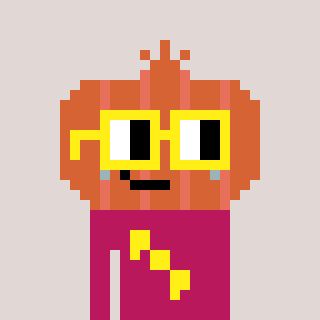
a pixel art character with square yellow glasses, a onion-shaped head and a darkpink-colored body on a warm background